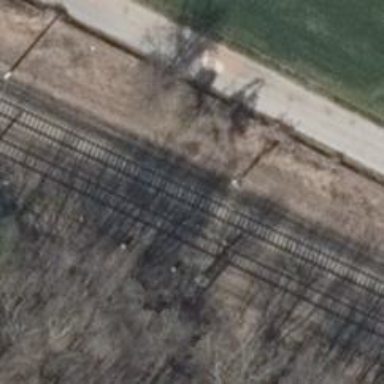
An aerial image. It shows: Railway signal.